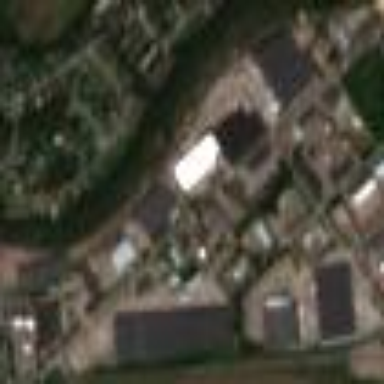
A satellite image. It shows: Industrial area.